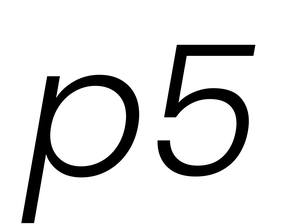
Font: Poppins-LightItalic